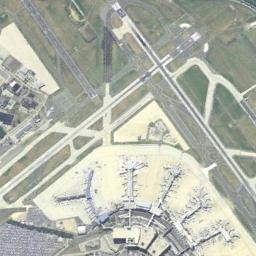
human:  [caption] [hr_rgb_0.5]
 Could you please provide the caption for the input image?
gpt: This airport has only one runway, And here is a row of planes parked in the open space .

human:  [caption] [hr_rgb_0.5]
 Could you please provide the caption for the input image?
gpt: Several runways and buildings are scattered in the airport while every plane is on their own position .

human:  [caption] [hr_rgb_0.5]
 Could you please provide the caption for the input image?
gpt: There are several planes on the tarmac with several runways in the airport .

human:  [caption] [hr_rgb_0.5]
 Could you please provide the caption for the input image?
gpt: An airport with some staggered runways and a terminal on the lawn .

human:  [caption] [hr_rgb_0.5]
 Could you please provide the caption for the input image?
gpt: There are many buildings of different sizes and shapes at the airport .